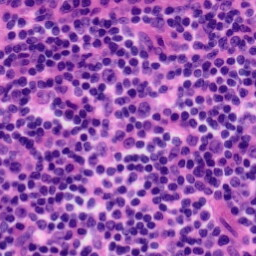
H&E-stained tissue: Tonsil